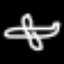
Label: airplane